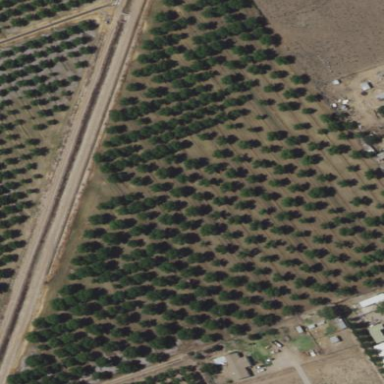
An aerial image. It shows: Orchard.